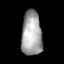
Tissue: lung
Cell type: T cells
Senescence score: 0.2294
Nuclear area (px): 896
Mean DAPI intensity: 164.305